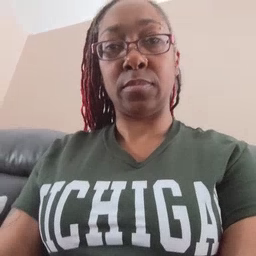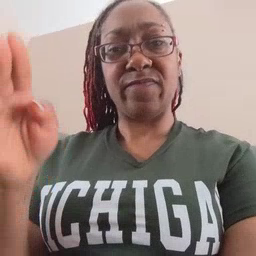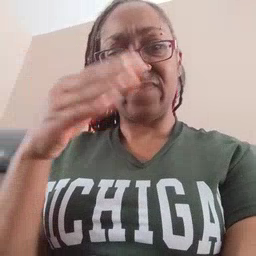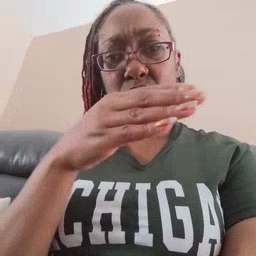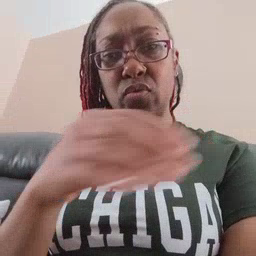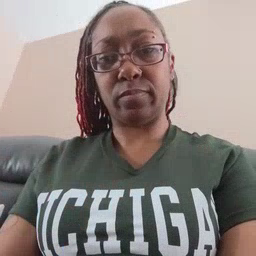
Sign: fish